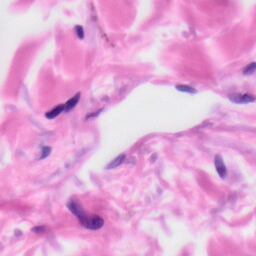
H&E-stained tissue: Skin